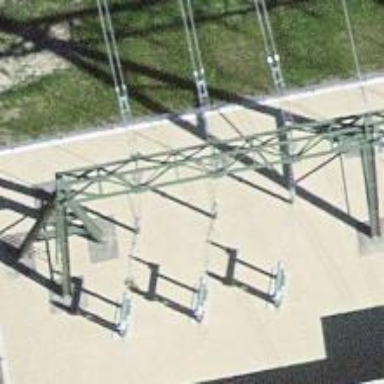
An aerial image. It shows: Insulator used in power equipment.